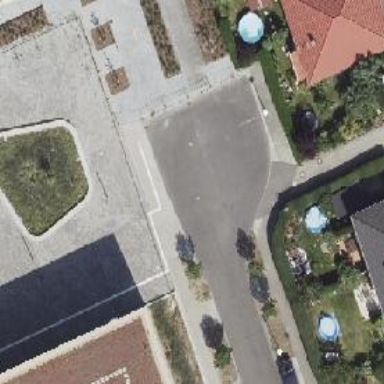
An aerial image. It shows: Turning circle on the road.